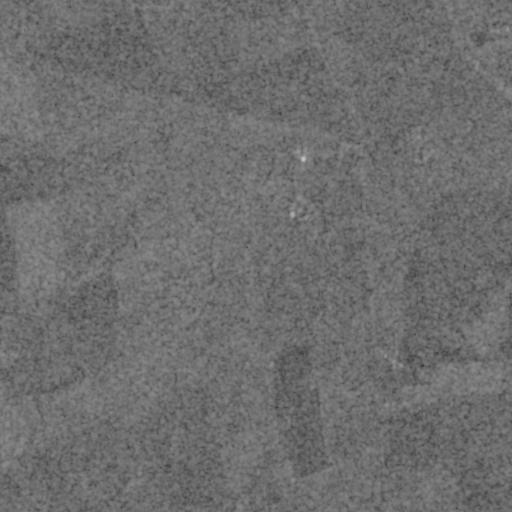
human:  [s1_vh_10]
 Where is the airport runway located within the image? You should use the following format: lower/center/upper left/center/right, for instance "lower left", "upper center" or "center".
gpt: The airport runway is located in the center of the image.
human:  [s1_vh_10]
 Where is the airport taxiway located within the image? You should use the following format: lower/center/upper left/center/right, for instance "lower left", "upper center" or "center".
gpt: The airport taxiway is located in the center of the image.
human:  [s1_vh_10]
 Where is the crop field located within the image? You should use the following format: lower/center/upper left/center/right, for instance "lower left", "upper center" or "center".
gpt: The crop field is located in the upper right of the image.
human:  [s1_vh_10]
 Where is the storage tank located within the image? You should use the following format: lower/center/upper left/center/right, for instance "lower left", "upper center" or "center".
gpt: The storage tank is located in the upper right of the image.
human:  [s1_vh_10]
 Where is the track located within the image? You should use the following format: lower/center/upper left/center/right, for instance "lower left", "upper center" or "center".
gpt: There is no track in the image.

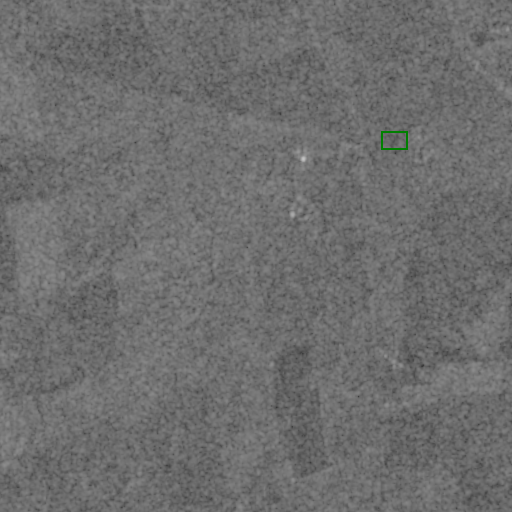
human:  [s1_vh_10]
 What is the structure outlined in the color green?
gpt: The structure outlined in green is a crop field.
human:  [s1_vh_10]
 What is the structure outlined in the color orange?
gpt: There is no orange outline.